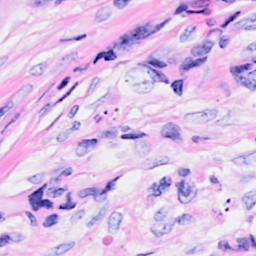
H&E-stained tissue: Breast